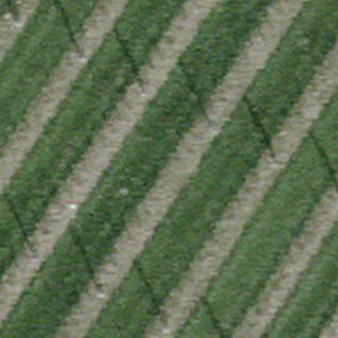
Label: other